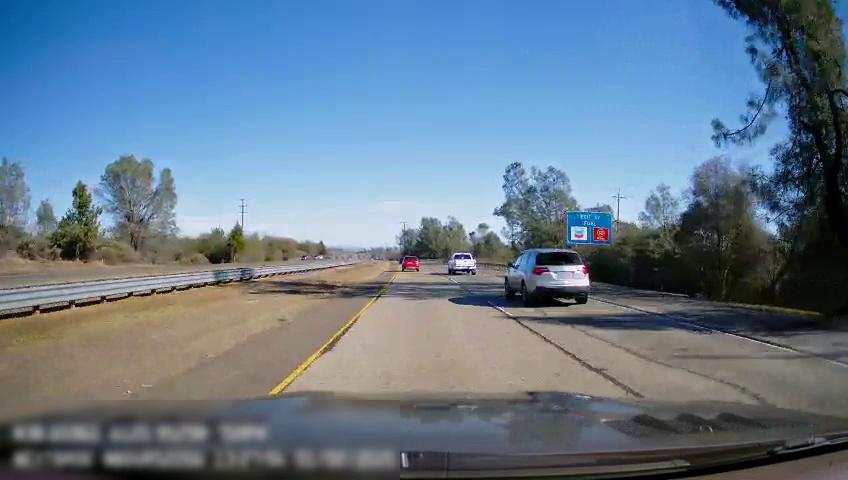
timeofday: Day
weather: Sunny
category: Drivable Space
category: Drivable Space
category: Vehicles | SUV
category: Vehicles | SUV
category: Vehicles | Truck
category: Lanes | Current Lane
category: Lanes | Current Lane
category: Lanes | Alternate Lane
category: Traffic | Signs